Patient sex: M
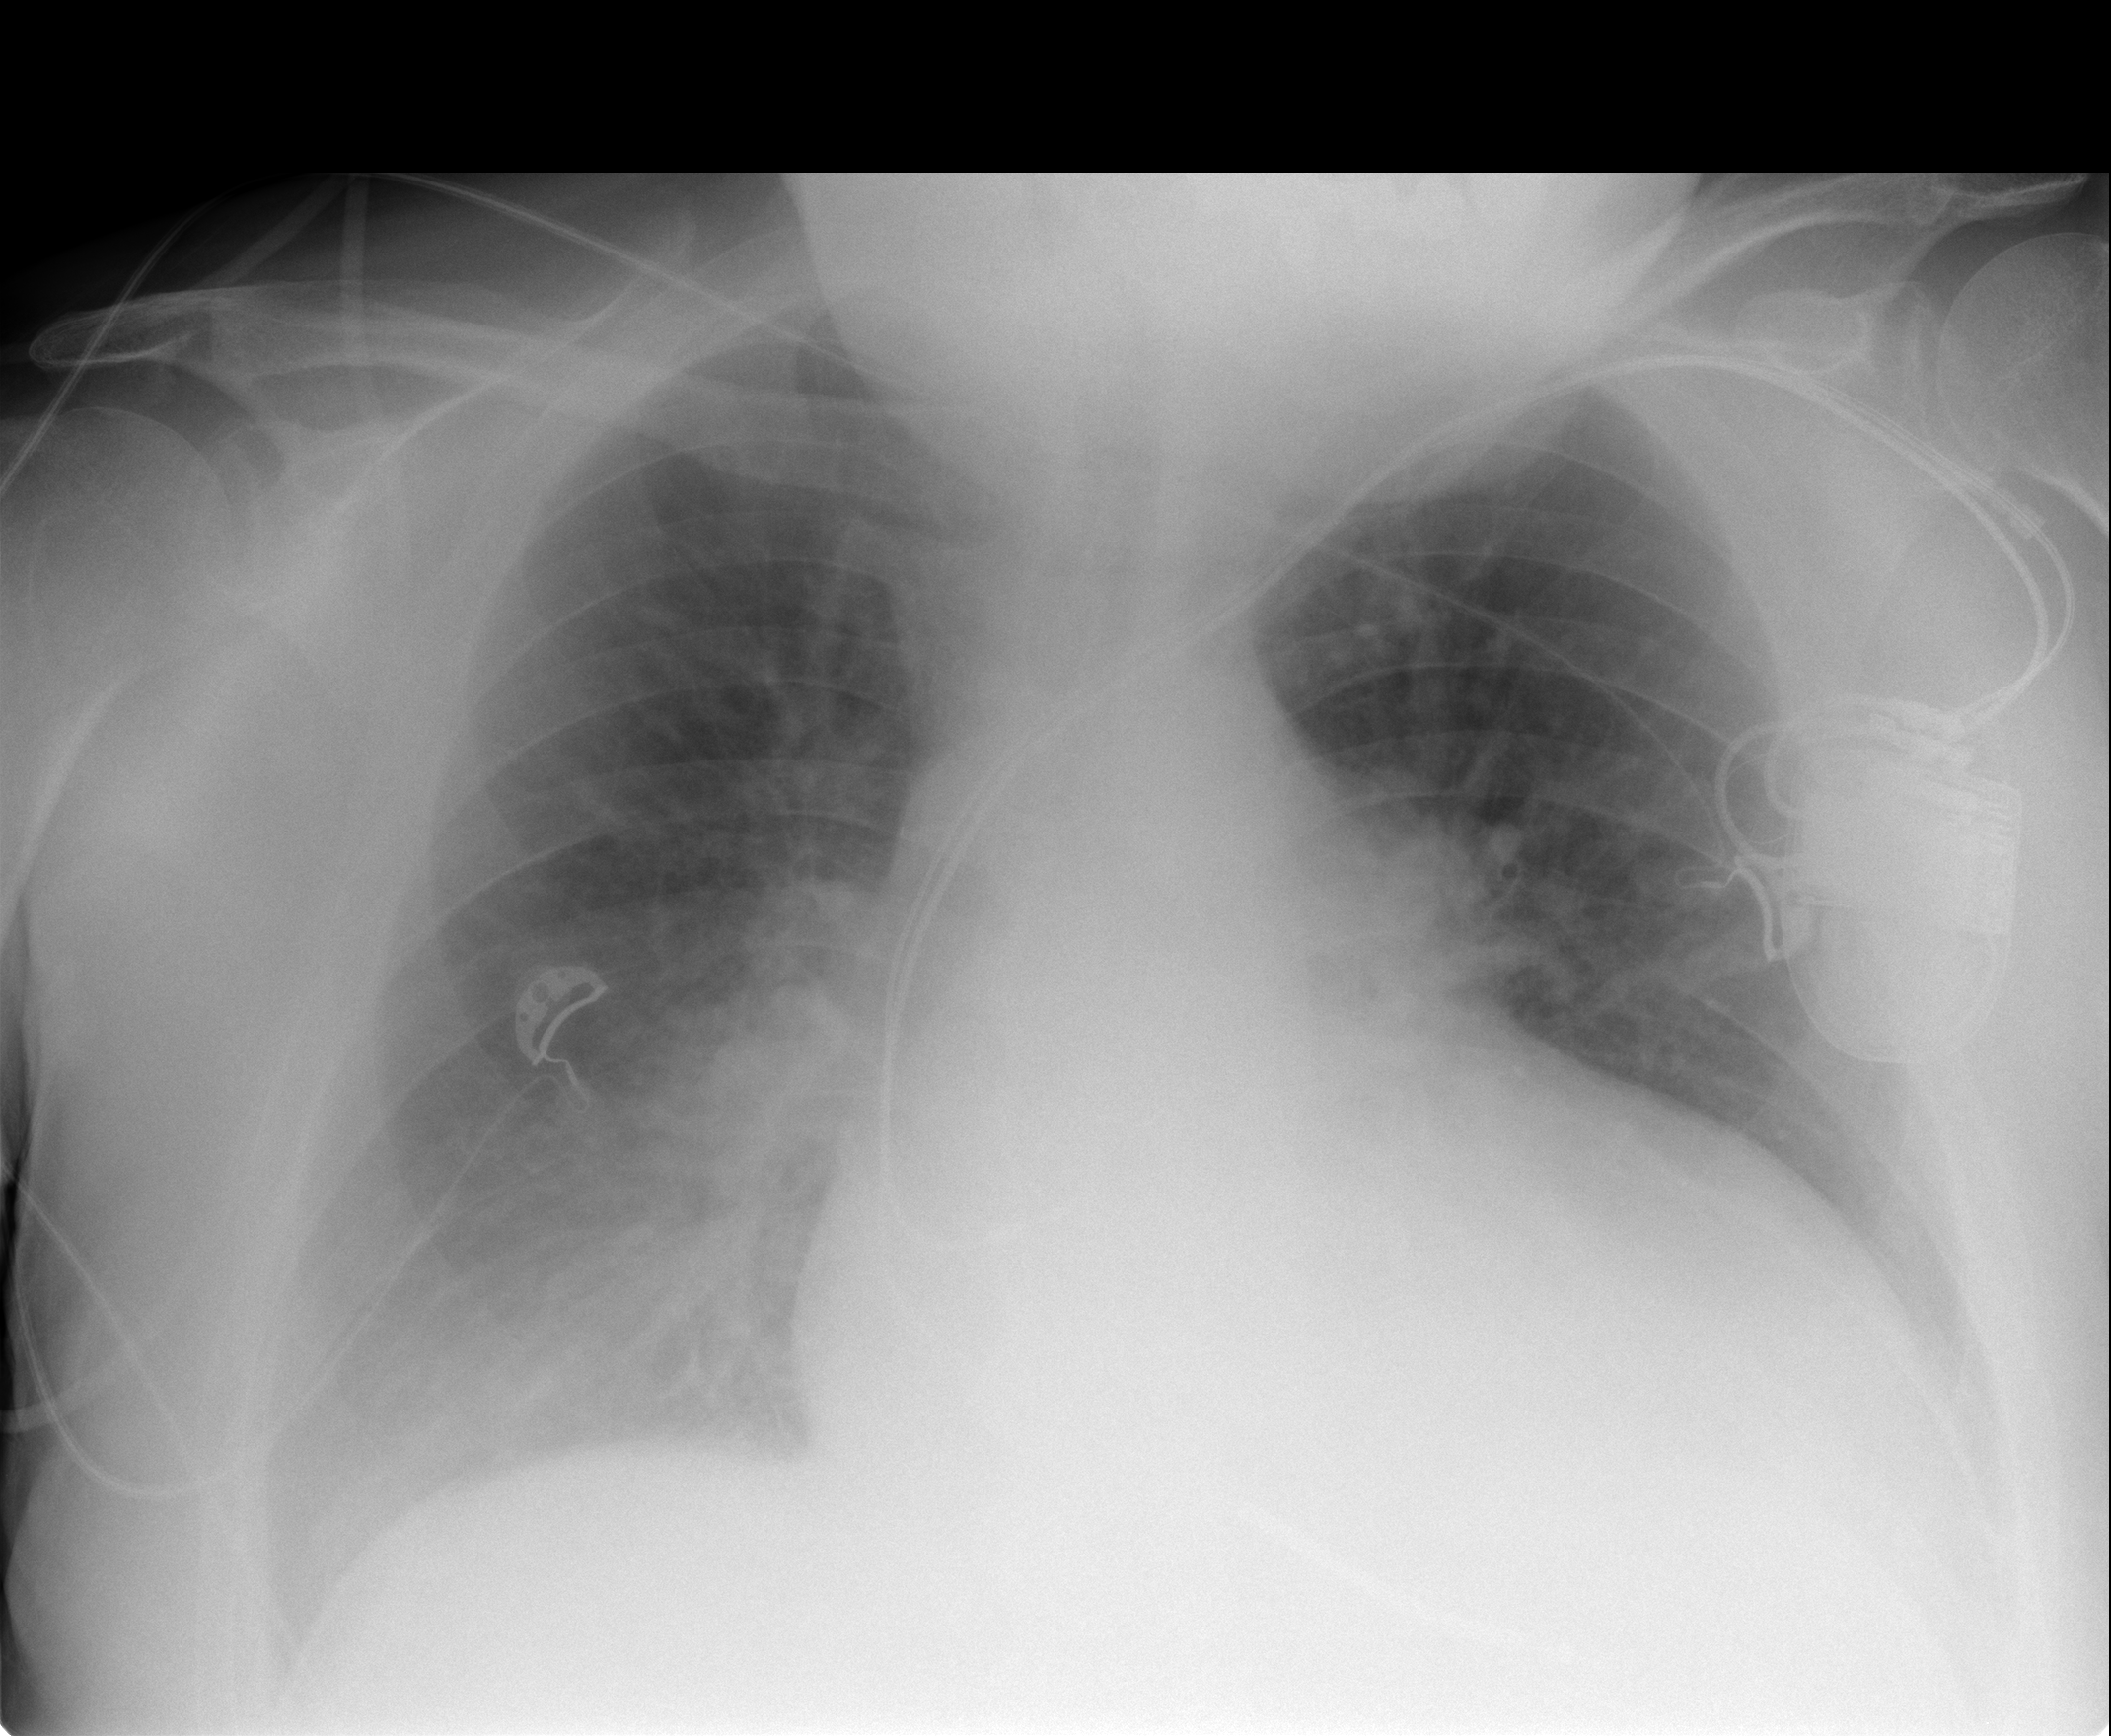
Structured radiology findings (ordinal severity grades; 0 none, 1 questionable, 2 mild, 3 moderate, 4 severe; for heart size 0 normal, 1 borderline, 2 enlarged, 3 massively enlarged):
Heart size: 3
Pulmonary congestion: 2
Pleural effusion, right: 2
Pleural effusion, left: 2
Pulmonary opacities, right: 0
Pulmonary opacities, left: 0
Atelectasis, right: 0
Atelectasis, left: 0